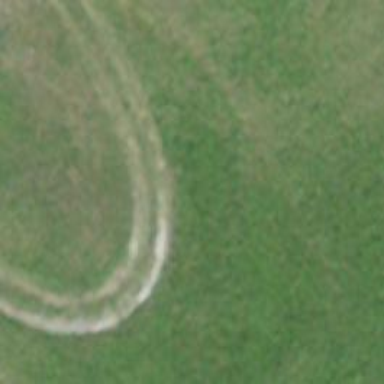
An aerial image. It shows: Track with grade 3 surface.